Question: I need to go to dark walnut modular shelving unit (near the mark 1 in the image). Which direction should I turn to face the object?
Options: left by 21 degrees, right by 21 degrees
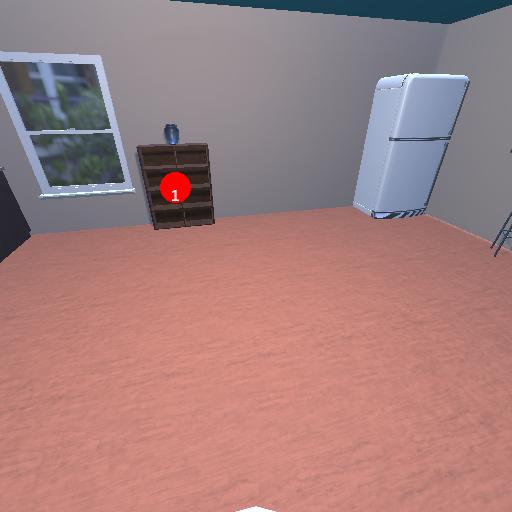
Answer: left by 21 degrees